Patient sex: M
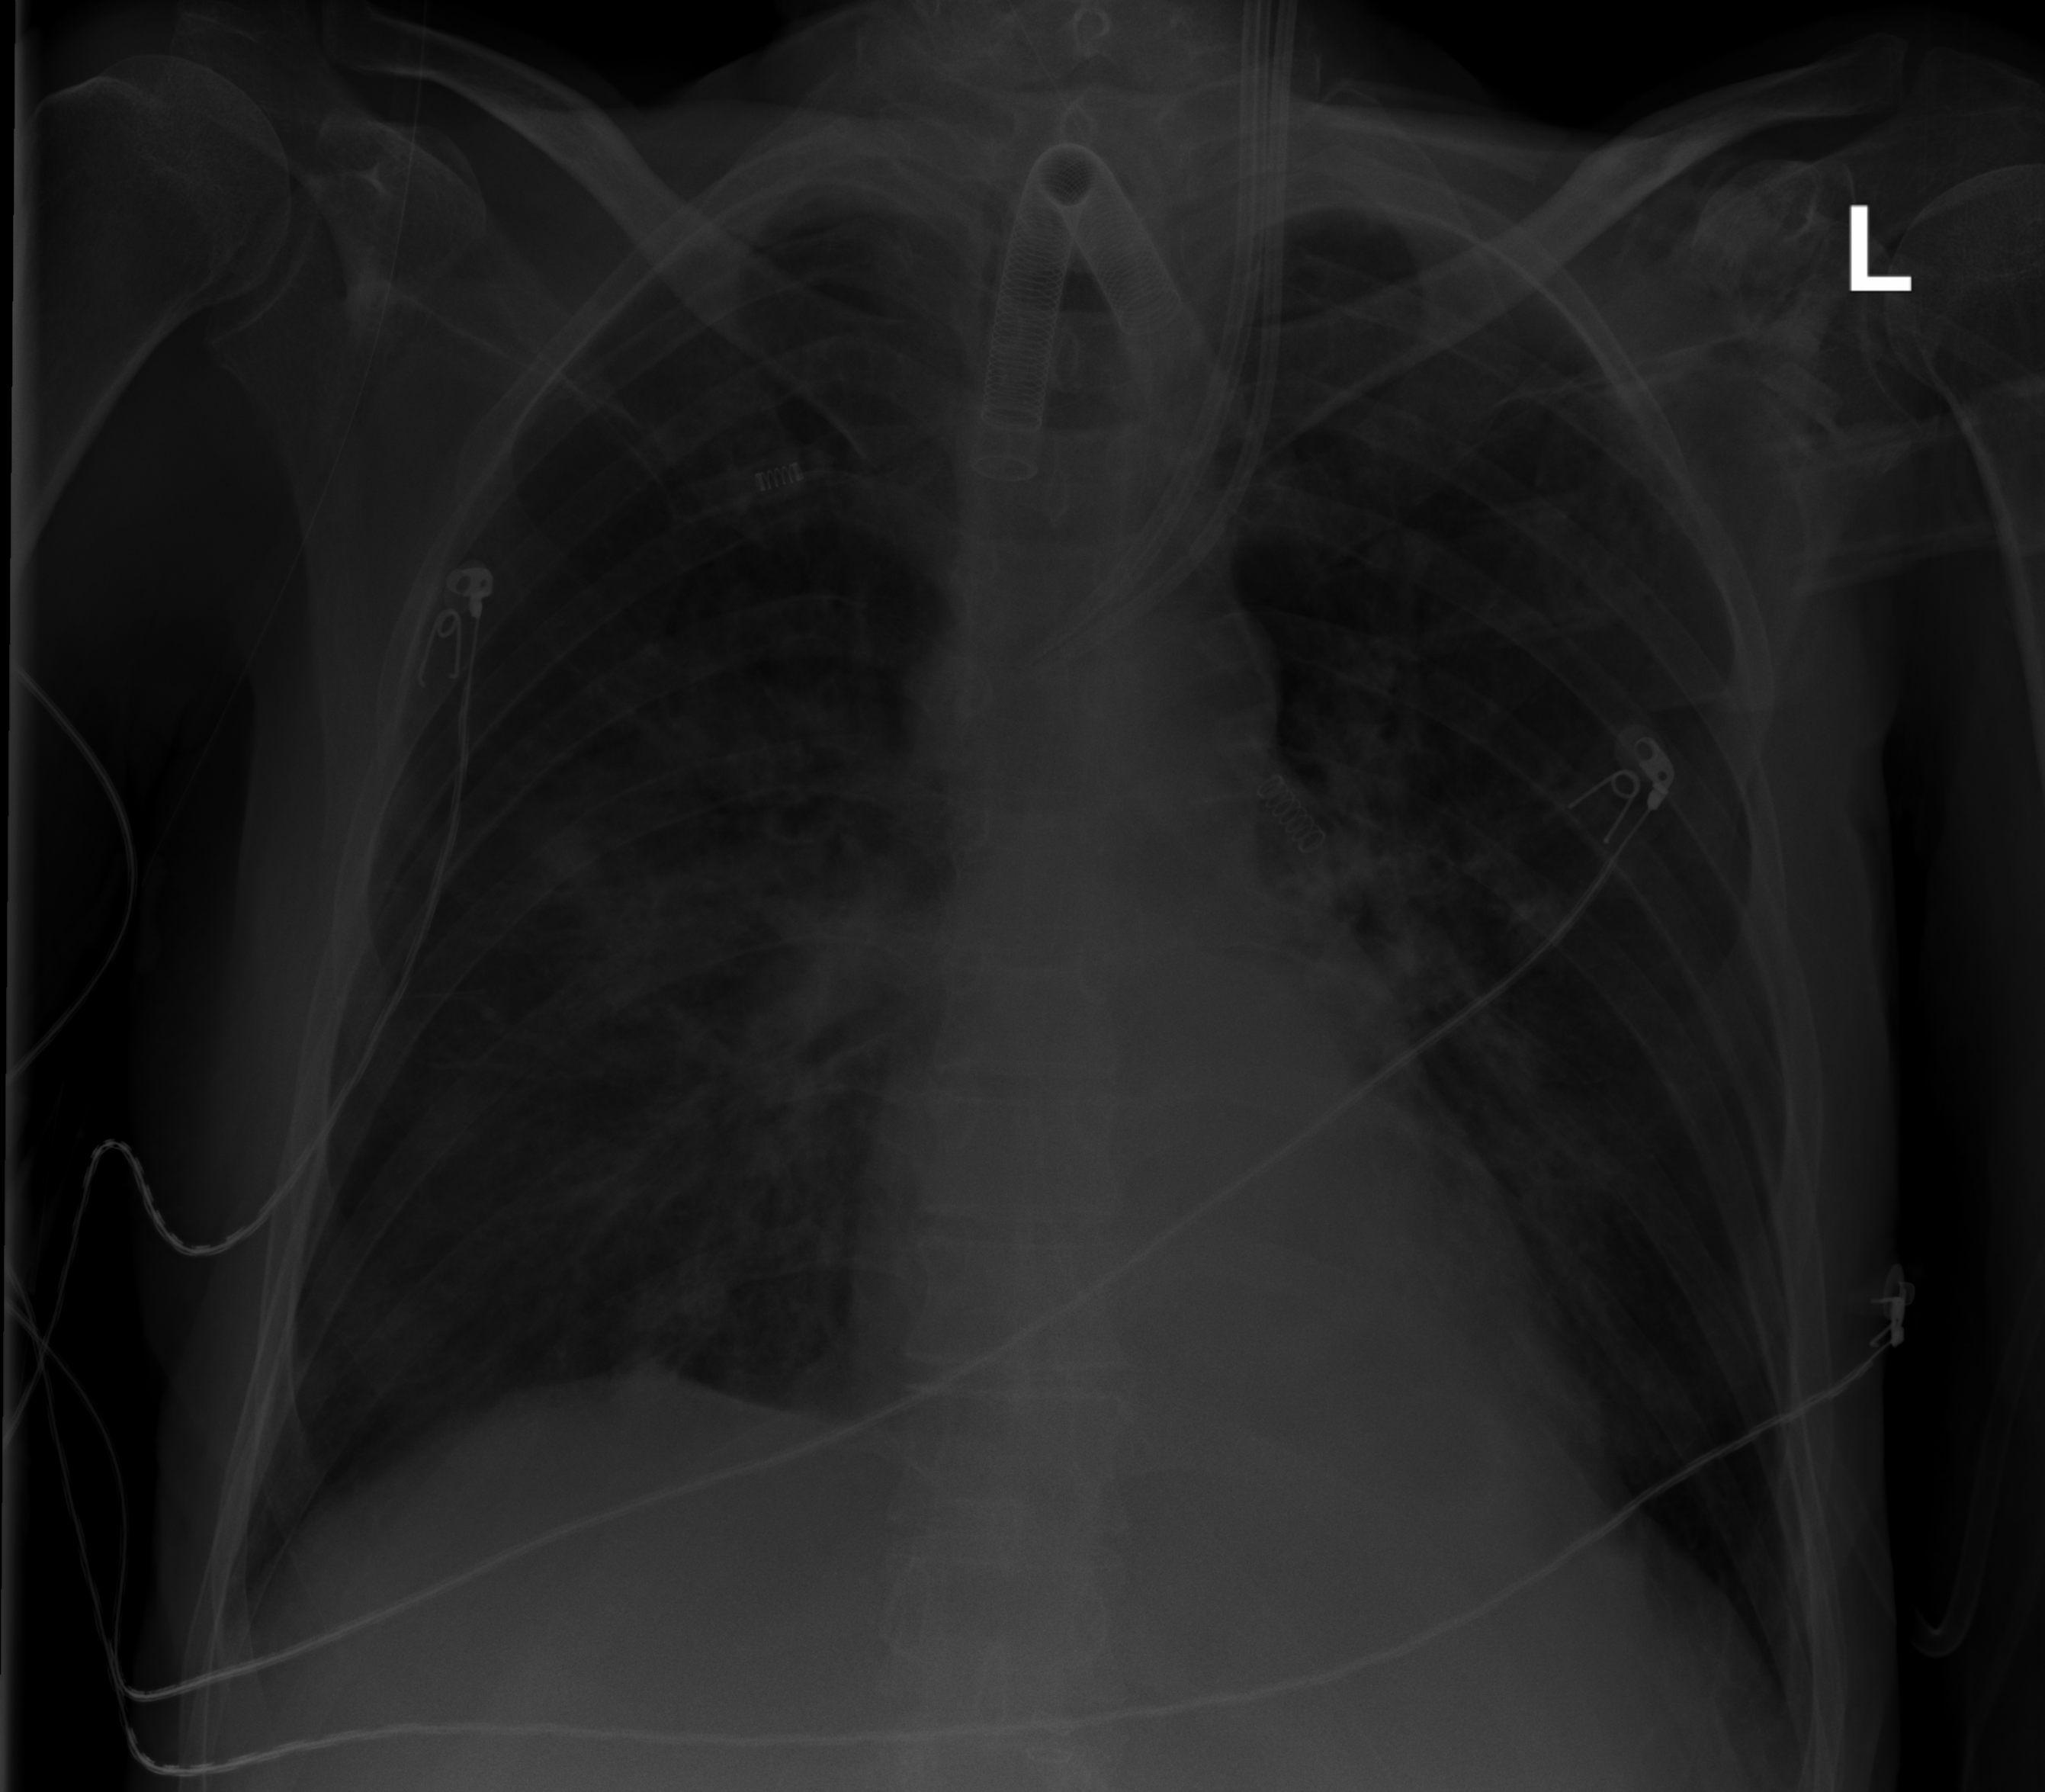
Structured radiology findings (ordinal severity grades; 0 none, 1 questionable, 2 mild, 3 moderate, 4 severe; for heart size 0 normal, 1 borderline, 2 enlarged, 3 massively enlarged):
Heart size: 0
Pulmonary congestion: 0
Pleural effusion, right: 2
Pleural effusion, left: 2
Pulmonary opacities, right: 2
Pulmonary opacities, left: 2
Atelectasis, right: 2
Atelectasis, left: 2